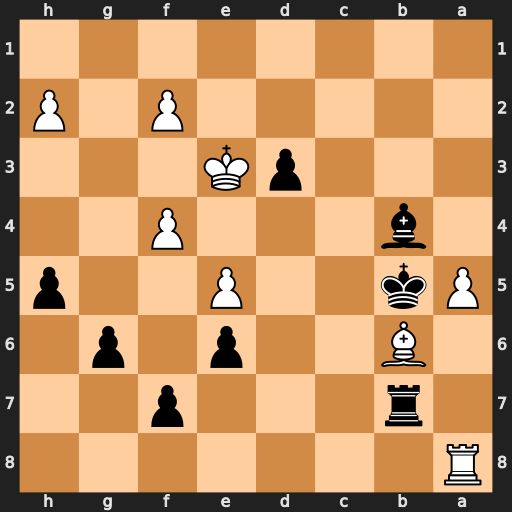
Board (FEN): R7/1r3p2/1B2p1p1/Pk2P2p/1b3P2/3pK3/5P1P/8
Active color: b
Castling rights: -
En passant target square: -
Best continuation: Rd7 Rd8 Rxd8 Bxd8 Kc4